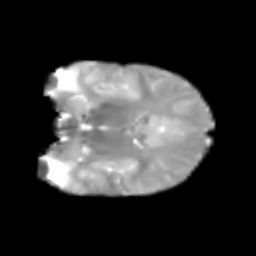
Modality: T2w
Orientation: coronal
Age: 6
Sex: male
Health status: healthy